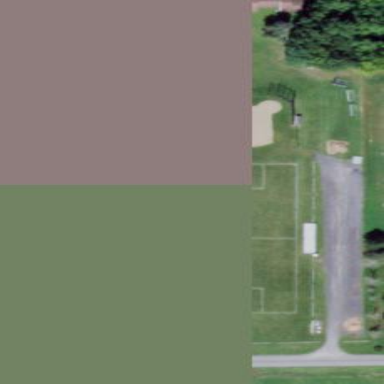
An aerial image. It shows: Baseball pitch for leisure and sports activities.